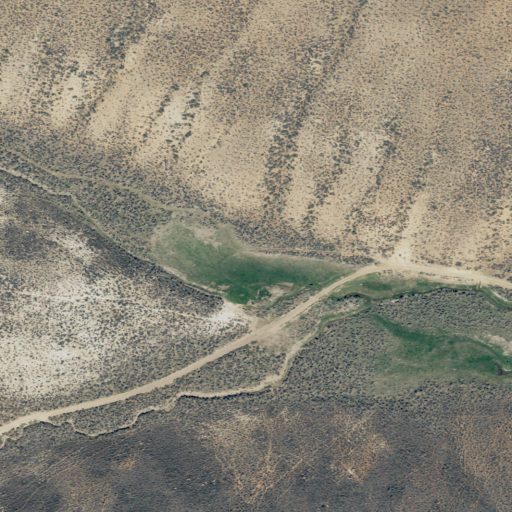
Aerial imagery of valley in Utah named Mahogany Canyon containing shrub, herbaceous wetlands, and evergreen forest